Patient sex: M
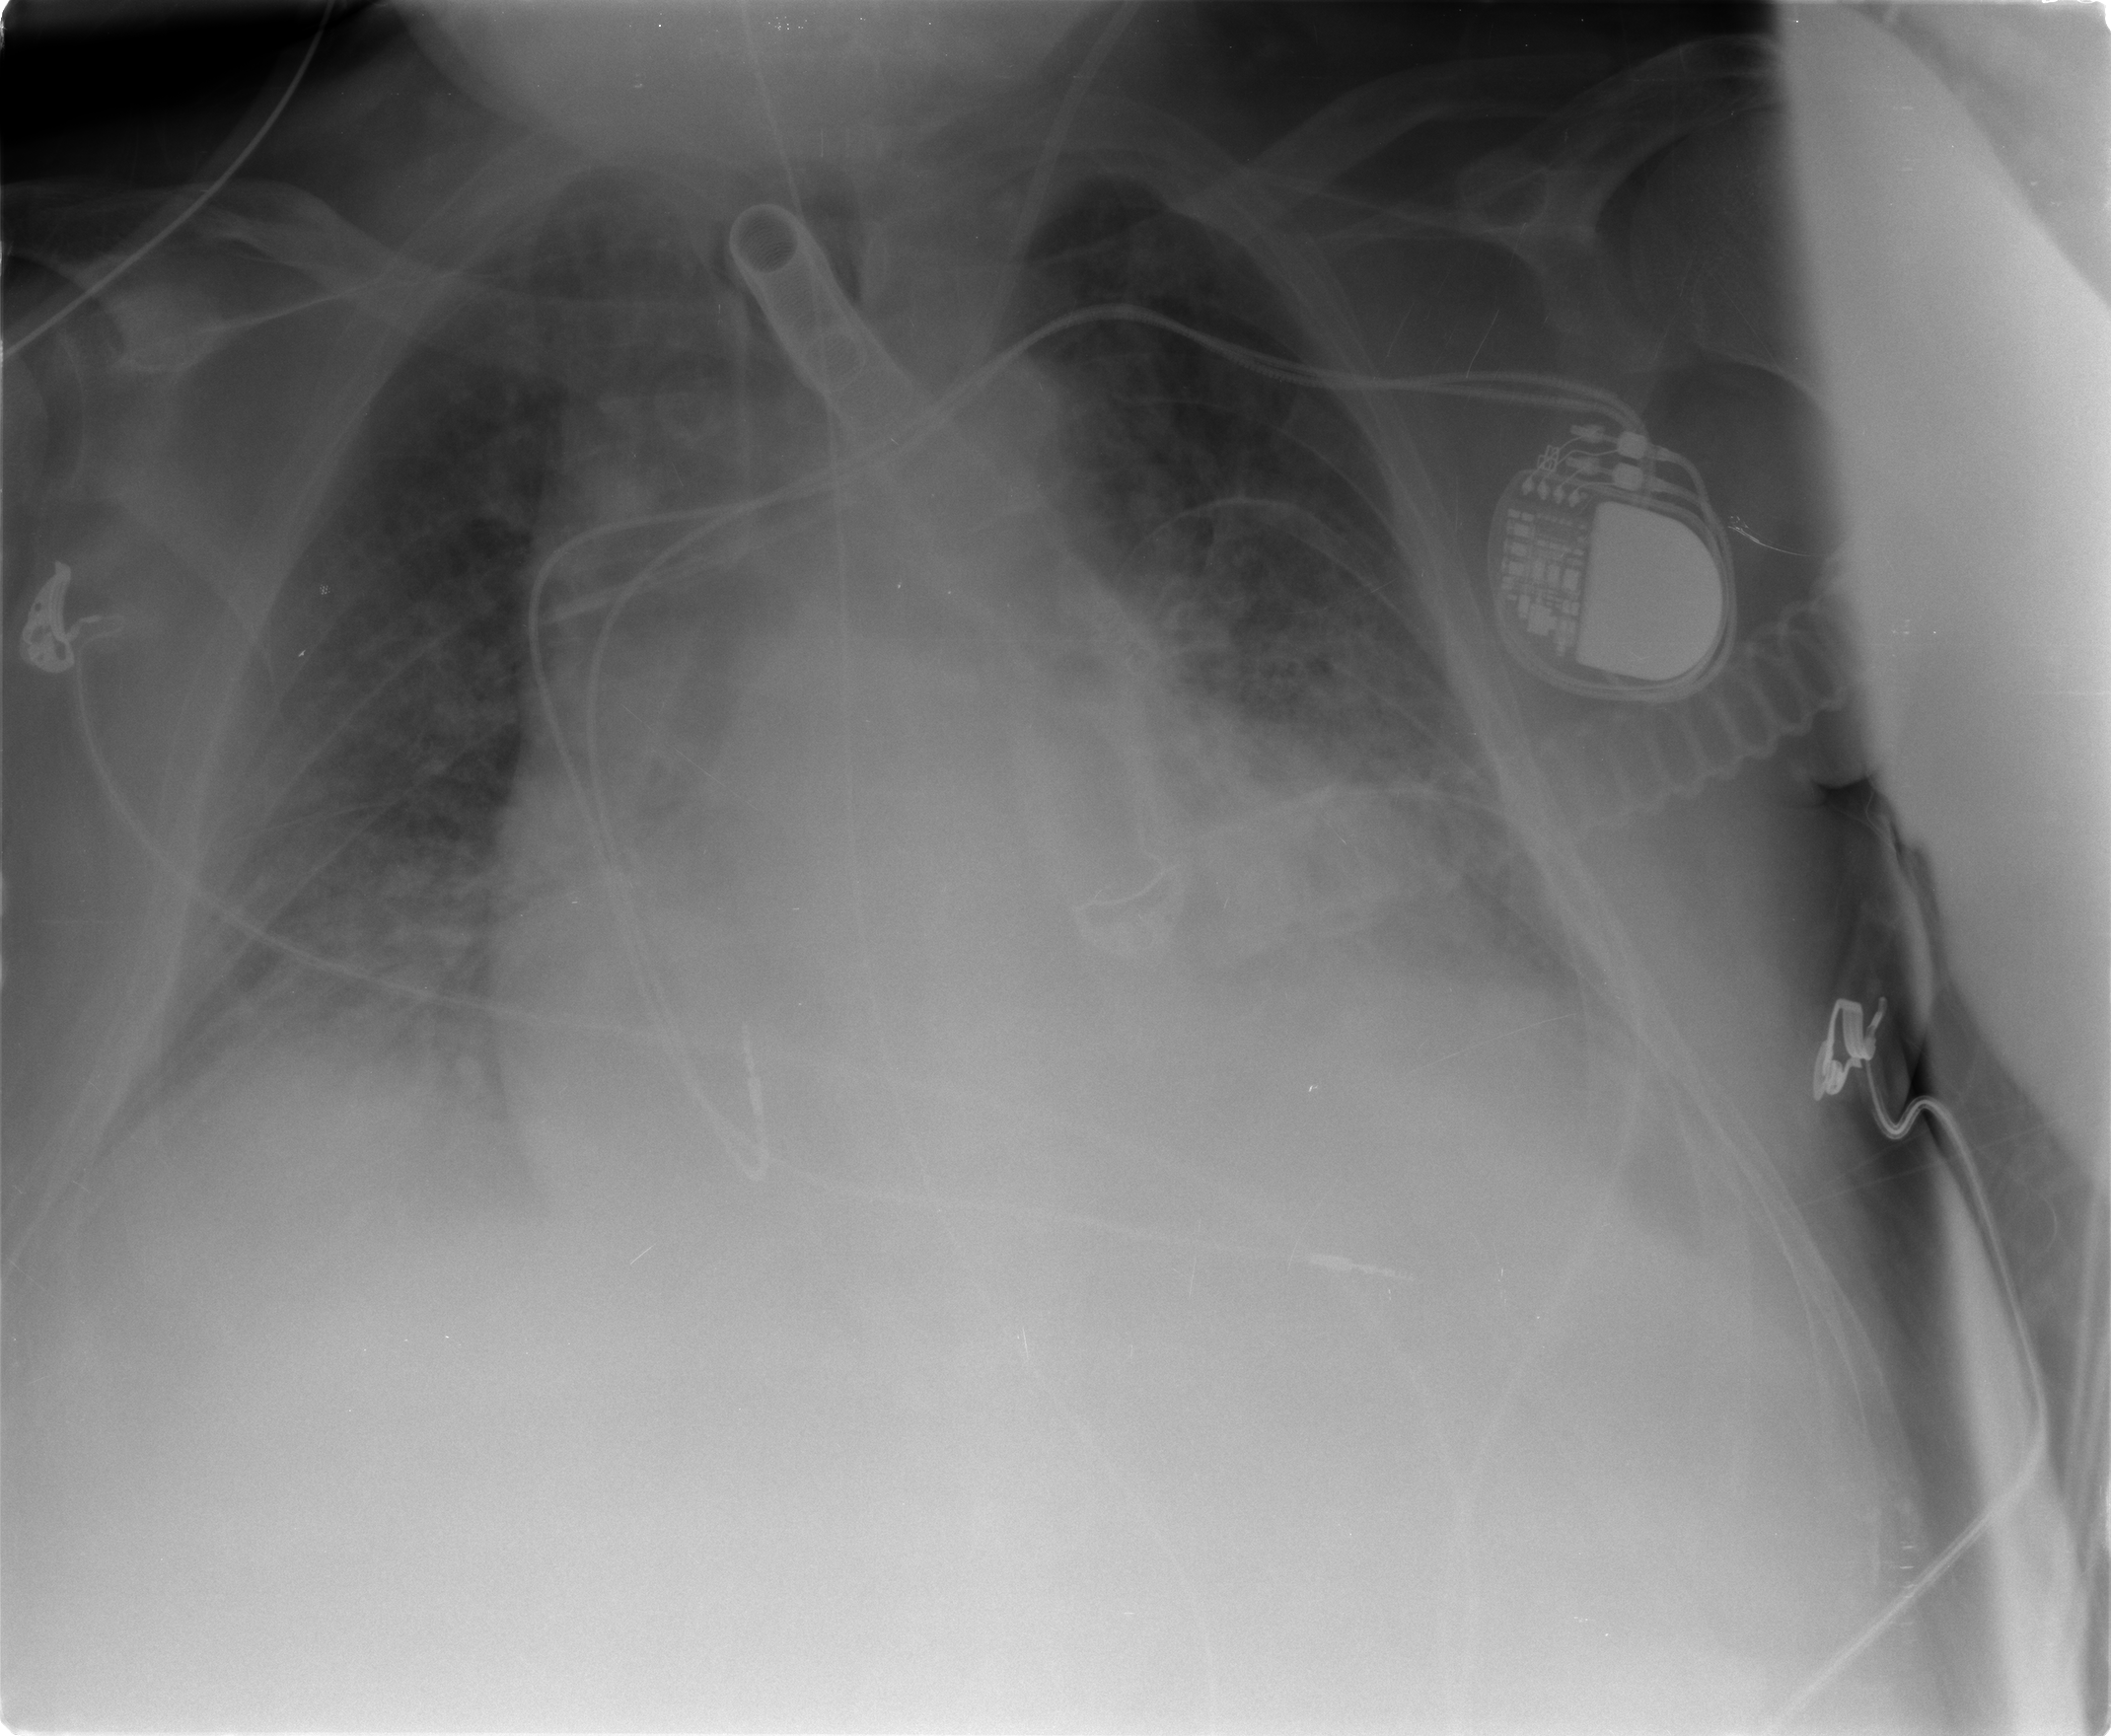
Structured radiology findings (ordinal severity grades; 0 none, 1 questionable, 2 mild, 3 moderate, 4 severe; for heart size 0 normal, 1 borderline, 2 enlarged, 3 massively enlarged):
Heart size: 3
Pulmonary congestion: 3
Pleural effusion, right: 0
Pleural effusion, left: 0
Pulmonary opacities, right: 3
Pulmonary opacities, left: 3
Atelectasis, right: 2
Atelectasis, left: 2